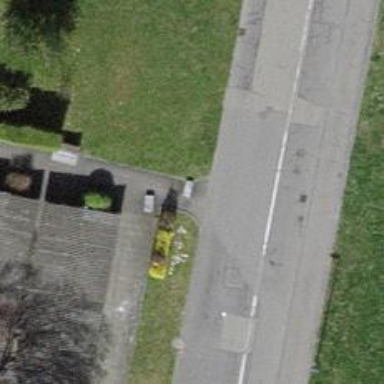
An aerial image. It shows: Block barrier.